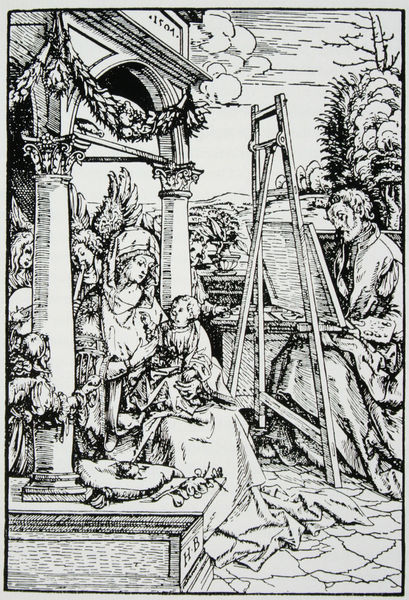
Titel: Der heilige Lukas malt die Madonna
Künstler: Hans Burgkmair
Standort: München
Institution: Staatliche Graphische Sammlung
Schlagwörter: baum, flügel, gemälde, himmel, mann, weiß, wolken, bäume, landschaft, menschen, sitzen, äste, frau, grau, hintergrund, nase, schwarz, skizze, szene, säule, säulen, vordergrund, zeichnung, gebäude, wolke, leute, malerei, architektur, augen, gesicht, sockel, steine, bild, signatur, natur, zweige, boden, gewand, frau kind, kind, mutter, personen, girlande, locken, renaissance, arbeit, engel, garten, terrasse, holzschnitt, modell, bogen, perspektive, farben, mauer, grafik, graphik, baby, idylle, kissen, zahlen, atelier, maler, staffelei, stufe, jahreszahl, striche, eingang, torbogen, zweig, draußen, druck, schwarz-weiss, druckgrafik, schraffur, holzstich, radierung, stich, künstler, fliesen, buchstaben, initiale, leinwand, kranz, lorbeer, malen, palette, flöte, sarg, pforte, zeichnen, christus, jesus, pieta, tempel, dürer, steinboden, maria, kupferstich, madonna, pavillion, gartenhaus, seulen, initial, flieden, terassee, schalmei, frau mann, stafette, buchstabden, madoinna kind, h b, kaptell, 1504